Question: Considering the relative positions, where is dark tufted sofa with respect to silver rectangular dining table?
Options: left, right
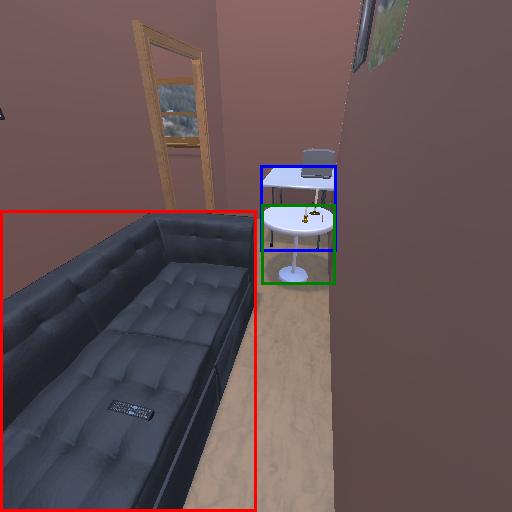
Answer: left